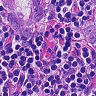
Metastatic tissue present: yes